Question: Why there is no utf-8 encoding in firefox?
Maybe it is wrong for firefox to write encoding unicode in the encoding line,should 'utf-8' or 'unicode' encoding be displayed in the encdoing line?
What is the reason?

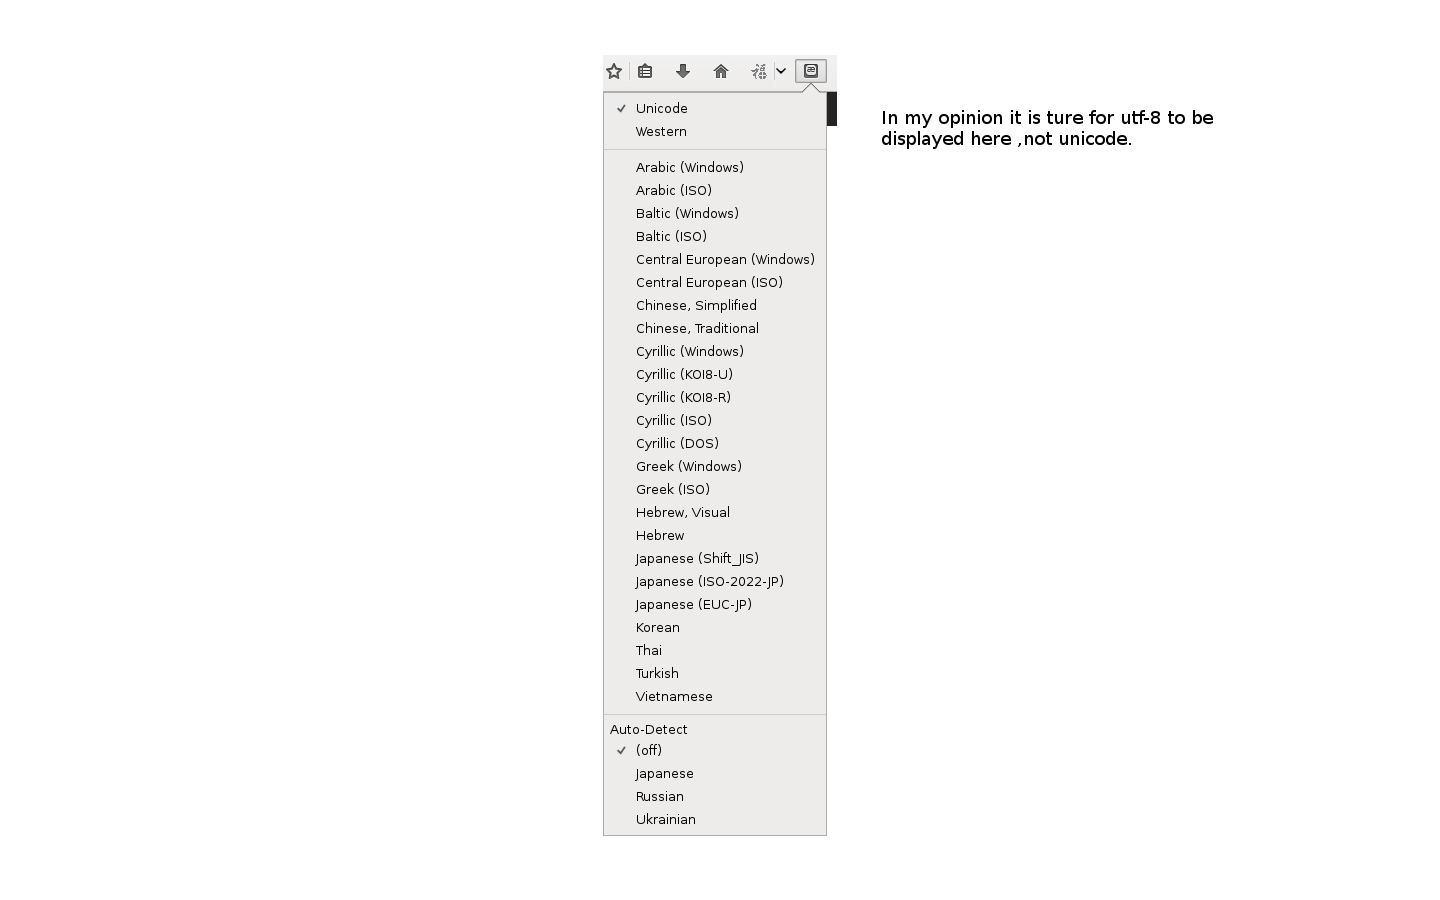
Answer: This option is UTF-8, yes. It used to say "Unicode (UTF-8)" which was clearer.
It seems when the encoding menu was tidied (<URL> the encoding labels were made 'friendlier' by replacing the technical encoding name with a more general description, or removing it when it's the only selectable option.
It makes sense that other UTF encodings are not included: as non-ASCII-compatible encodings they can't easily be mistaken and switched between; UTF-8 is the only Unicode-family encoding that fits here. But the result of calling UTF-8 just "Unicode" is unfortunate in that Microsoft have always (misleadingly) used the term "Unicode" to mean UTF-16LE.